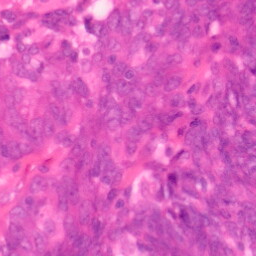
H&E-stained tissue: Colon